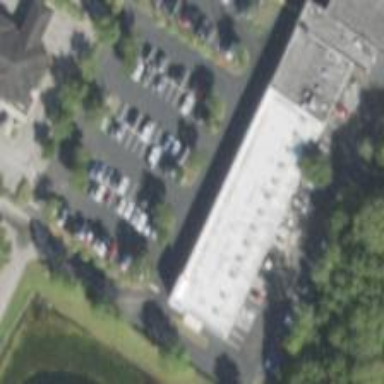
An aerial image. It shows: Commercial building.